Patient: sex M, age 61
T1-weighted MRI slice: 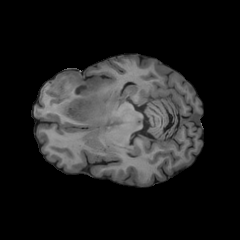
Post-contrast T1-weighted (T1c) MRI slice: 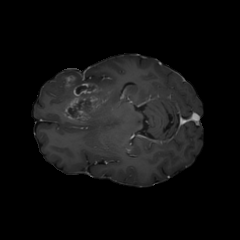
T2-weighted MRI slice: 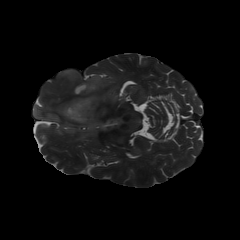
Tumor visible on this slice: yes
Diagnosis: Glioblastoma, IDH-wildtype
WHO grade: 4